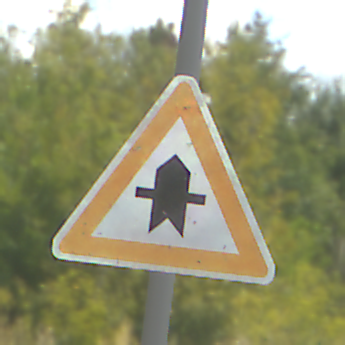
Verkehrszeichen: Vorfahrt
Umgebung: Outdoor, Suburban
Tageszeit: Midday
Wetter: PartlyCloudy
Licht: Natural
Jahreszeit: Summer
Kontrast: HighContrast